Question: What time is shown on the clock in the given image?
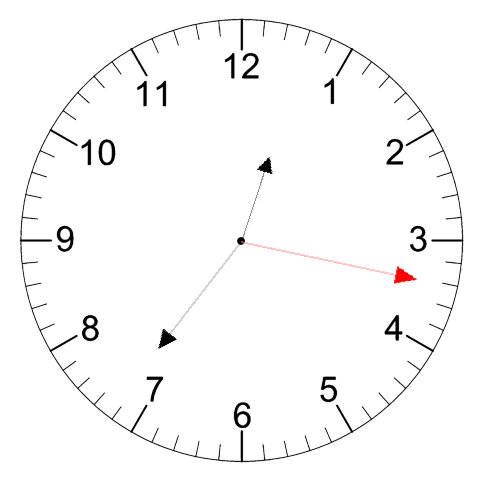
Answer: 12:36:17